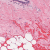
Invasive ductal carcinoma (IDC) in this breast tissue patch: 0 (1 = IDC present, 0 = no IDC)